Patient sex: F
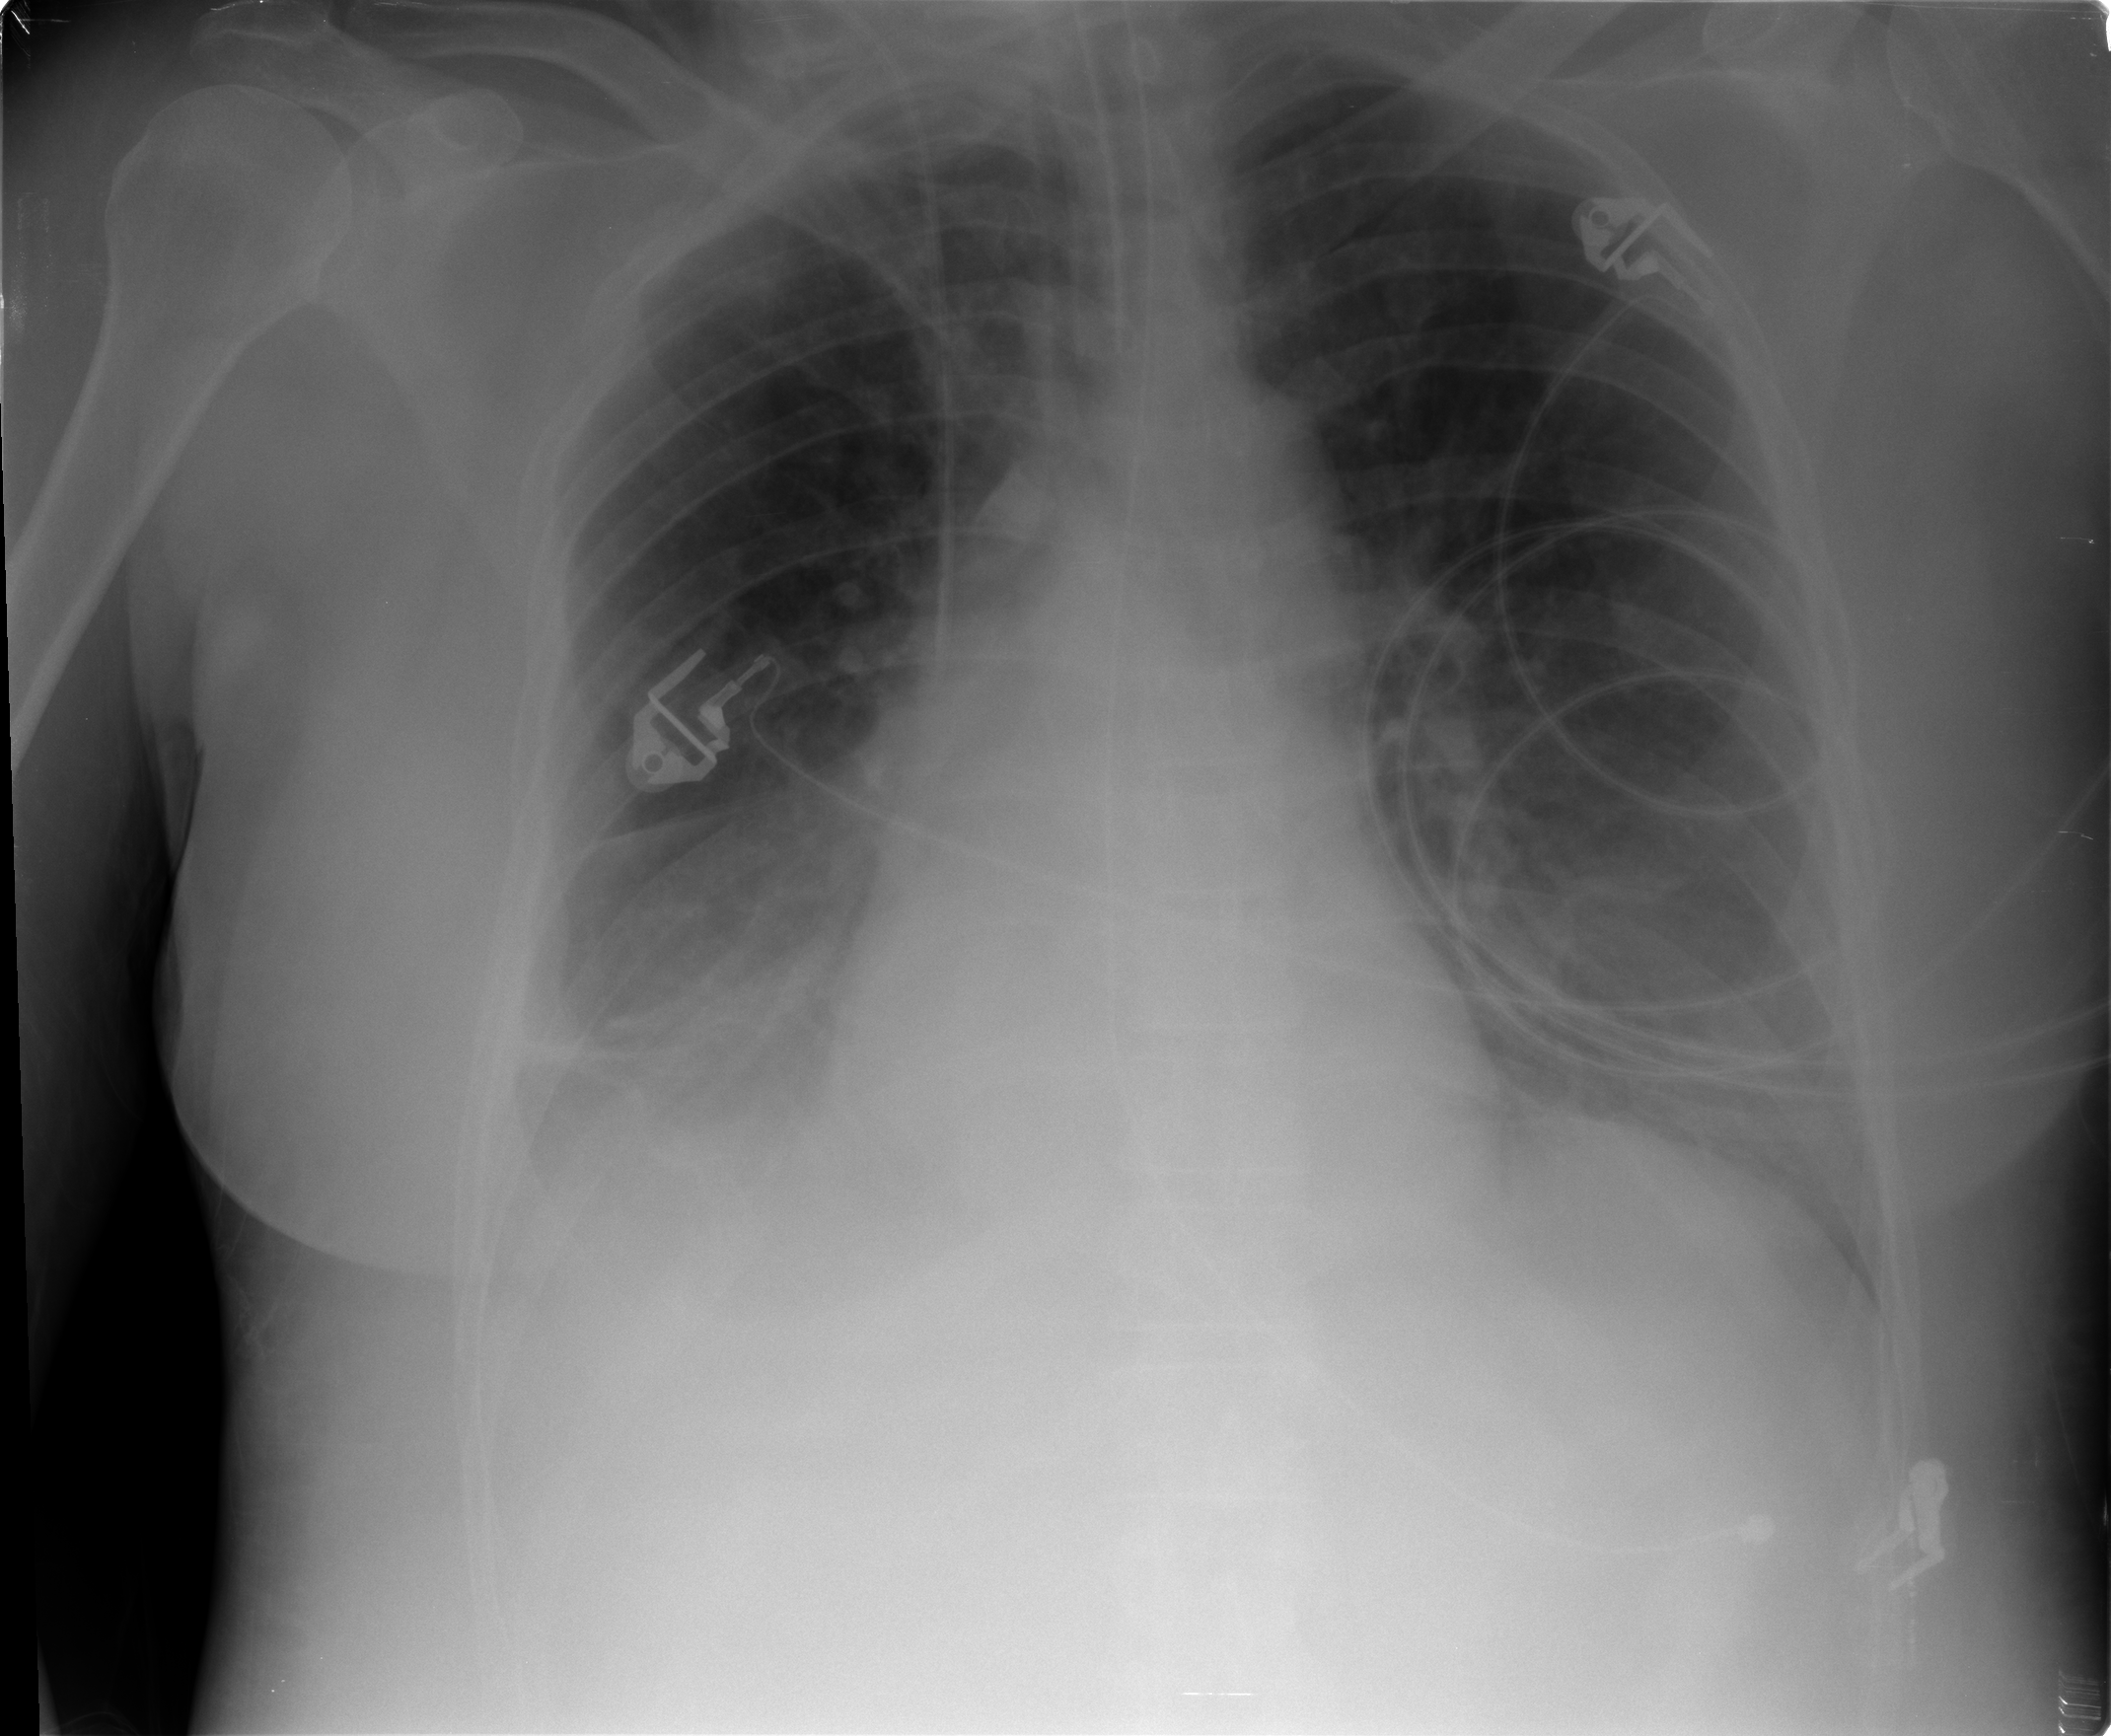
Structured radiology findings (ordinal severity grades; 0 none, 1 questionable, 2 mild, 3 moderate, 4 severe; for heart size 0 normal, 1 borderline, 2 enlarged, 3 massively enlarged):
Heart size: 0
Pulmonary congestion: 1
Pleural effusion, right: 2
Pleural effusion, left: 2
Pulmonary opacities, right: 2
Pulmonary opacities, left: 1
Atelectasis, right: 2
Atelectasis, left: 2